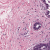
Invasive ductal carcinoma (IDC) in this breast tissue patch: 0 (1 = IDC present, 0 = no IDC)